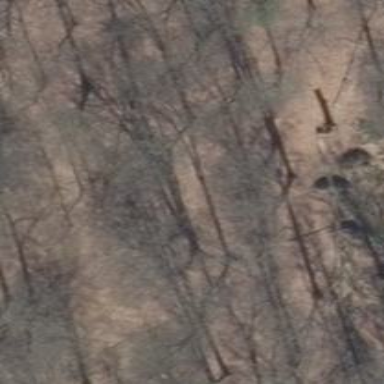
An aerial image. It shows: Hunting stand.